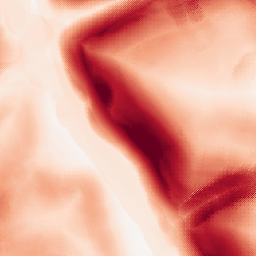
Category: morphological
Decomposition family: morphological_gradient
Decomposition parameters: size: 15
shape: disk
Upsampling method: regularized
Upsampling parameters: scale: 4
lambda_reg: 0.1
Upsampling scale: 4